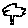
Label: tree